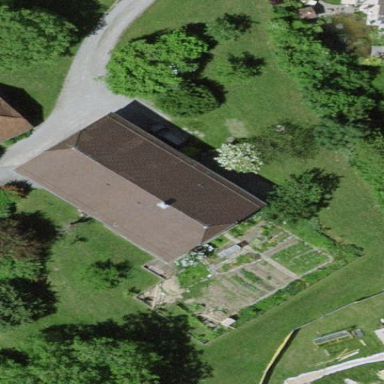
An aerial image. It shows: Farm building.